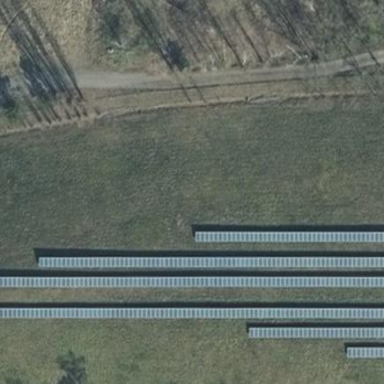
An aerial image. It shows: Solar power generator utilizing photovoltaic technology with solar photovoltaic panels.